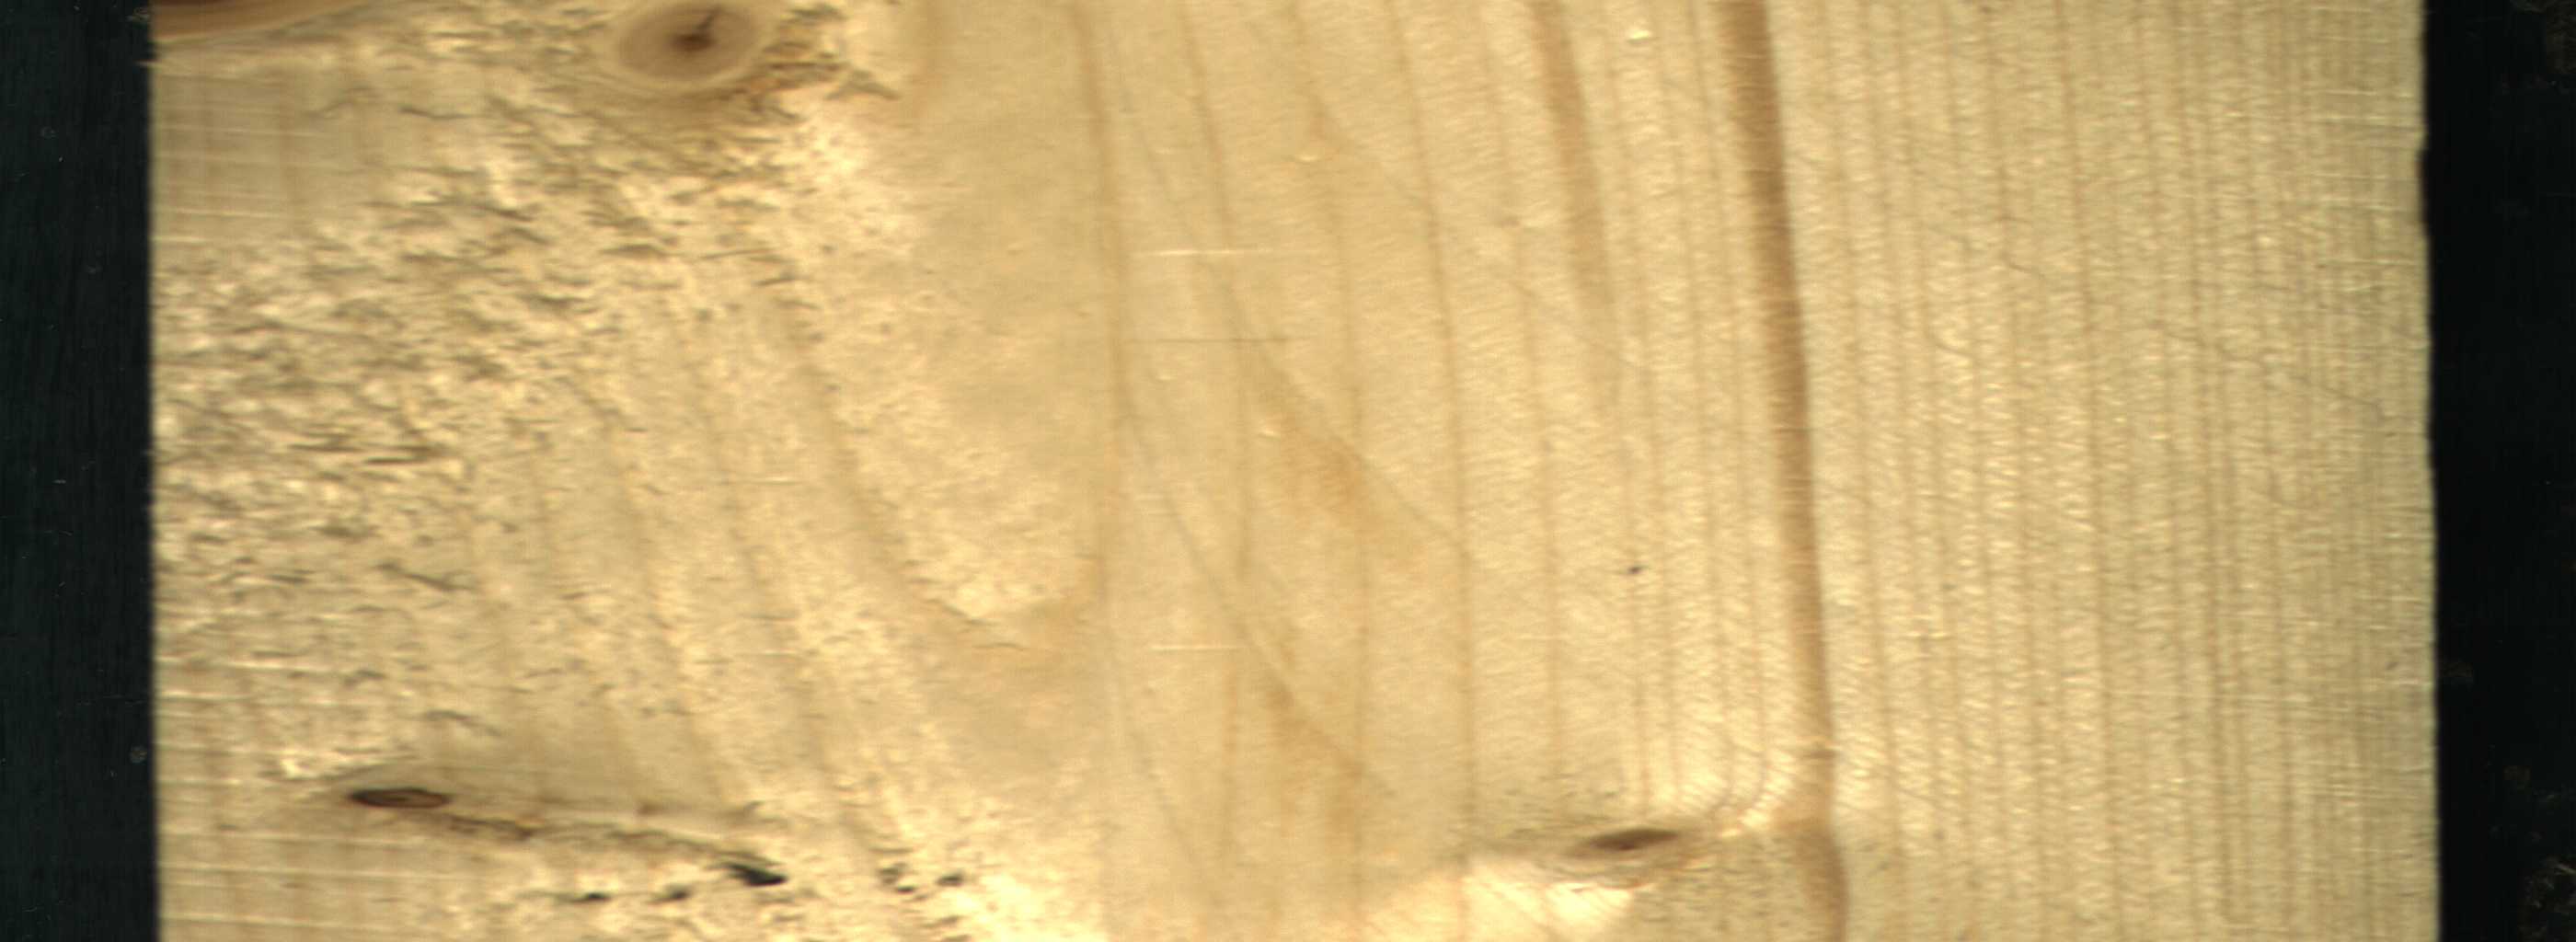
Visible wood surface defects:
Dead_Knot
Dead_Knot
Live_Knot
Live_Knot
Live_Knot